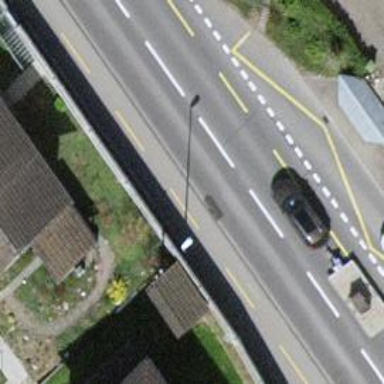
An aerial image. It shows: Bus stop with designated public transport stop position.